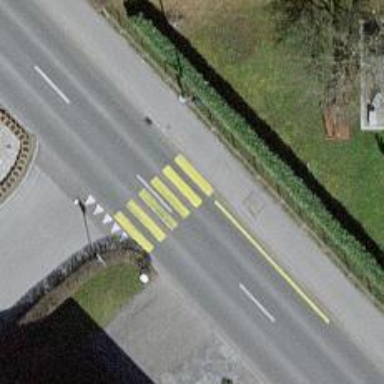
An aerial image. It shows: Marked crossing with zebra stripes on the road.